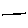
Label: line